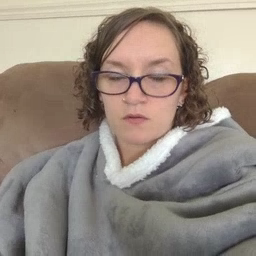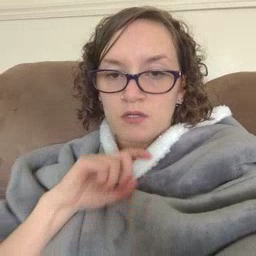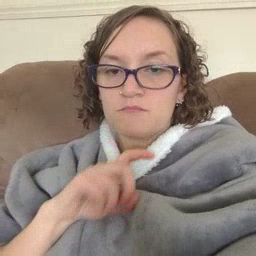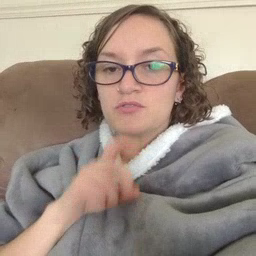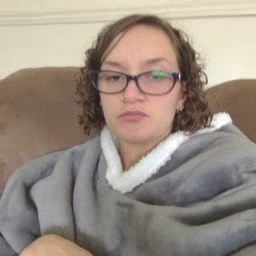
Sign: garbage